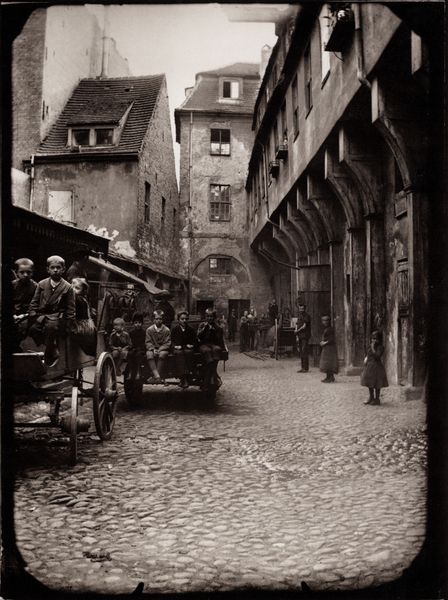
Titel: Krögelhof
Künstler: Heinrich Zille
Schlagwörter: dunkel, himmel, mann, schatten, wasser, weiß, wolken, frauen, menschen, mädchen, sitzen, stadt, fenster, grau, hell, kleider, licht, männer, pfeiler, schwarz, strasse, säule, säulen, tür, blick, dach, gebäude, haus, weg, leute, rock, versammlung, alt, anzug, anzüge, jung, wand, architektur, blicke, stein, steine, häuser, sonne, boden, karren, kinder, oval, pferde, rund, räder, pfütze, bogen, fassade, fassaden, gasse, ort, pflaster, türen, röcke, schuhe, buben, jungen, knaben, dächer, giebel, mauer, ziegel, vergilbt, hof, steinmauer, ausflug, kutsche, kutschen, platz, sepia, auto, rad, wagen, lciht, junge, tor, reflexion, foto, fotografie, photographie, erker, hinterhof, ärmlich, knabe, stockwerk, torbogen, bub, jungs, gauben, schwarz-weiss, kopfsteinpflaster, wägen, photo, fahren, putz, anhänger, mauern, dunkle, fachwerk, fachwerkhaus, stadtmauer, fachwerkhäuser, gaube, achse, achsen, umbra, fotographie, stockwerke, abgerundet, nabe, autos, photografie, fuhrwerk, menschem, häuserfront, garage, schwarz-weis, mehrstöckig, schäbig, gosse, lach, trffen, kopfstinpflaster, mädachen, fenton, fentonfoto